Aerial crown-view tile of a tropical tree (Barro Colorado Island, Panama), acquired 20250915:
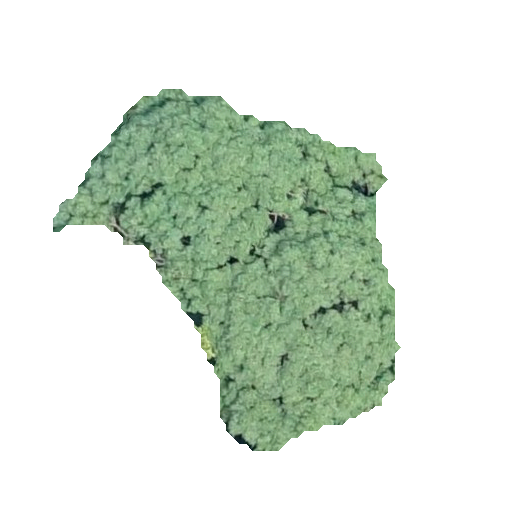
Species: Tabebuia rosea
GBIF accepted scientific name: Tabebuia rosea
Crown area: 103.676 m²